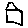
Label: house